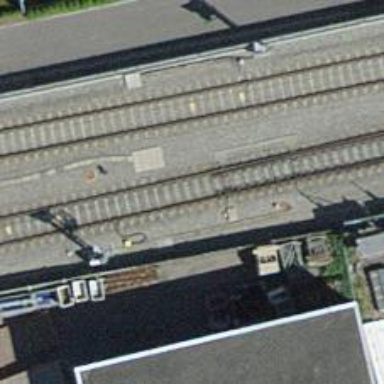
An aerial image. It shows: Railway switch.